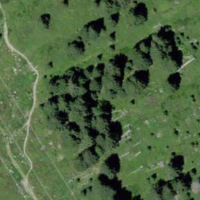
EUNIS habitat code: 44
Species observed at this site:
Viola calcarata